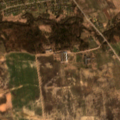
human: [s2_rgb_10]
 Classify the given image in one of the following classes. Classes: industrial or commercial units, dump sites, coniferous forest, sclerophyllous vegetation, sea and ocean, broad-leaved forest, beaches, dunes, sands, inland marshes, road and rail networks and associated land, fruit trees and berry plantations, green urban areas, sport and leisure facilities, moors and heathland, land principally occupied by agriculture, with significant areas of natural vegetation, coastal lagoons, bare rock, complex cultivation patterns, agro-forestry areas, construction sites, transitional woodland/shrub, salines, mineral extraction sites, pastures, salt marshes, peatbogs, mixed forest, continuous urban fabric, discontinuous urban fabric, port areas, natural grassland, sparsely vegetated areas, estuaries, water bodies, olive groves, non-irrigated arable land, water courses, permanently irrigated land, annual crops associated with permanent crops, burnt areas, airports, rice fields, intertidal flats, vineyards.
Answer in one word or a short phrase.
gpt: non-irrigated arable land, complex cultivation patterns, broad-leaved forest